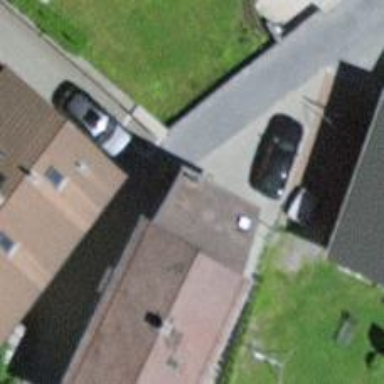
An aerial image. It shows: Alley classified as service road.